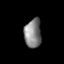
Tissue: prostate
Cell type: T cells
Senescence score: 0.7535
Nuclear area (px): 478
Mean DAPI intensity: 131.188